Field crop: maize
Growth stage: 2
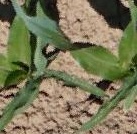
Species: maize